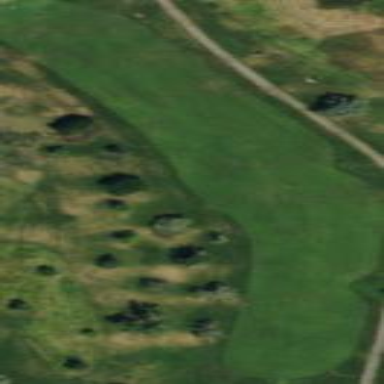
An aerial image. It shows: Well-maintained grassy golf fairway for the sport of golf.